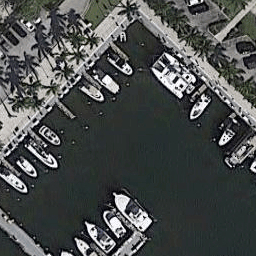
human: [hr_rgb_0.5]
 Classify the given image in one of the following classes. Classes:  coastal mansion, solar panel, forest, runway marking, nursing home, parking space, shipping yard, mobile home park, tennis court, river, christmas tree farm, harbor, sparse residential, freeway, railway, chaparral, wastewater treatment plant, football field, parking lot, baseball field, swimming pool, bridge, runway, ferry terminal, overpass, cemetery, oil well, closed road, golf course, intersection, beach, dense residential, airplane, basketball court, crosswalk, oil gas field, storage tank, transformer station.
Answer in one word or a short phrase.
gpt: harbor